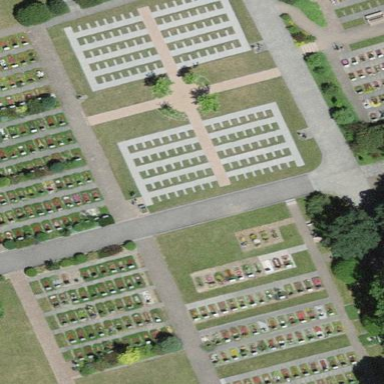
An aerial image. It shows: Cemetery.